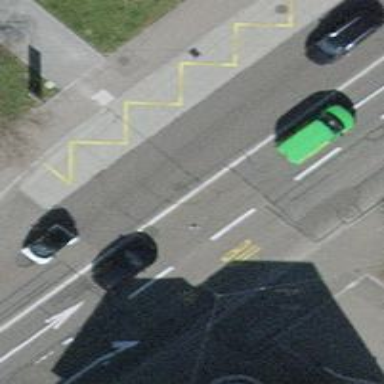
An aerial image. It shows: Primary highway with asphalt surface and trolley wires. It also includes shared lane for cyclists.